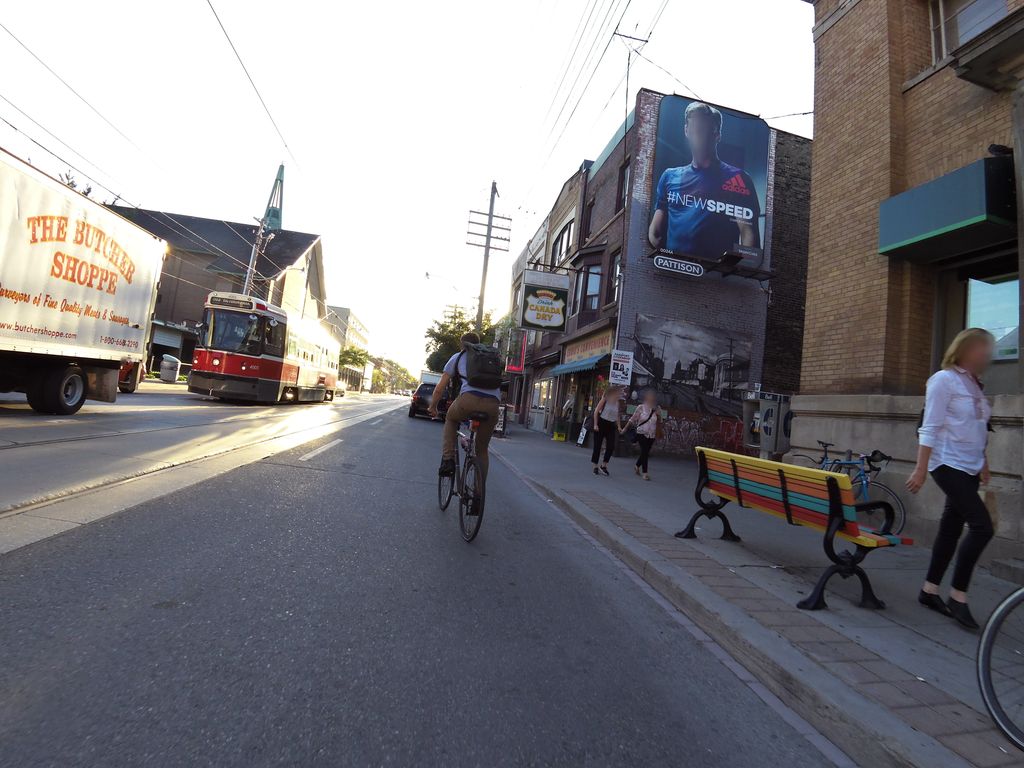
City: toronto